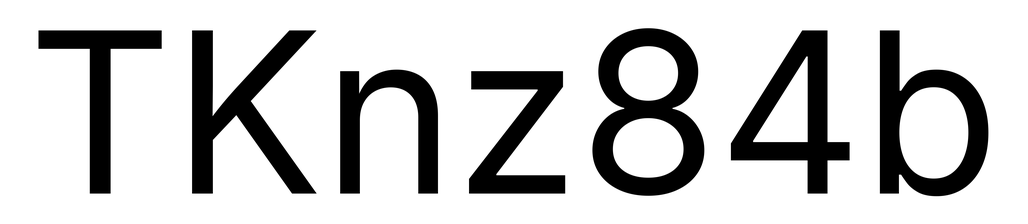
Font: Inter_Regular